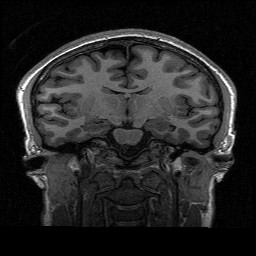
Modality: T1w
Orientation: sagittal